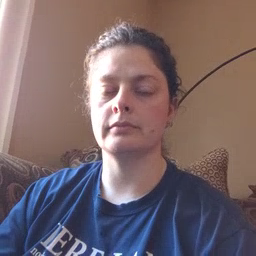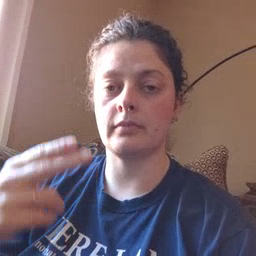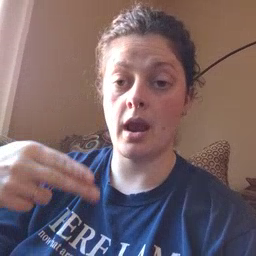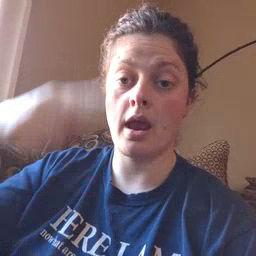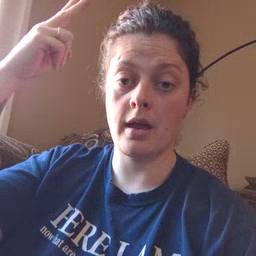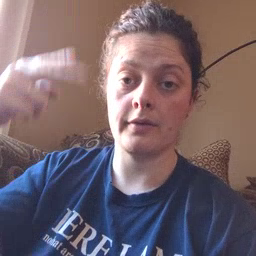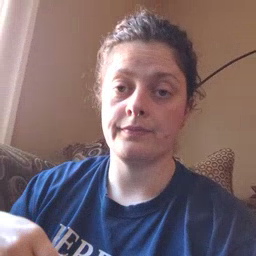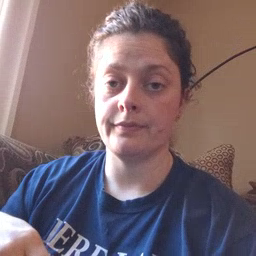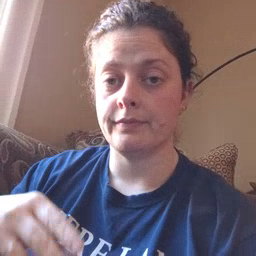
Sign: high